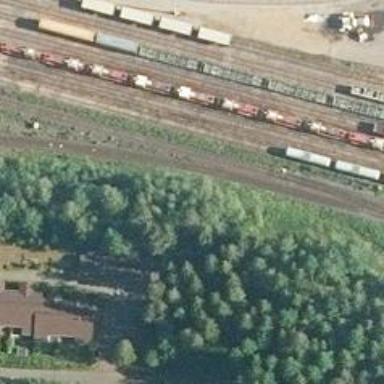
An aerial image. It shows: Continuous railway track.